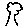
Label: tree